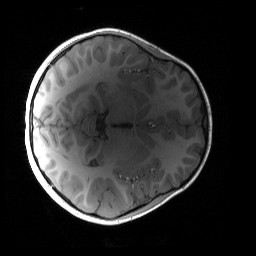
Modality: T1w
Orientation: axial
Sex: female
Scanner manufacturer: siemens
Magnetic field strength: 3 T
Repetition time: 1.9 s
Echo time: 0.00243 s